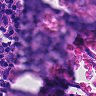
Metastatic tissue present: no